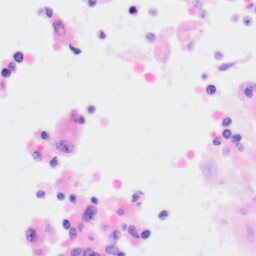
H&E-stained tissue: Kidney